Question: Having a problem with returning results from one particular table in a database.
I have two tables:
'''
a) repository_notes
b) repository_noteupdates (this one is giving the problem)
'''
Here is an image showing there are some data in both tables using a simple select * query using Navicat.

<URL>
However When I query repository_notes below:
'''
print_r($this->db->get('repository_notes')->result_array());
'''
It gives me the following result set:
'''
Array
(
[0] => Array
(
[note_id] => 1
[note_title] => This is my note
[note_content] => Lorem ipsum dolor sit amet, consectetur adipiscing elit. In laoreet lobortis lacus, ac iaculis risus tristique nec. Curabitur porta gravida est, non tincidunt nunc porta nec. Nunc diam metus, feugiat non lobortis
[note_userId] => 2302
[note_pageno] => 12
[note_deleted] => 0
[note_bookid] => 12
)
[1] => Array
(
[note_id] => 2
[note_title] => This is my note
[note_content] => Lorem ipsum dolor sit amet, consectetur adipiscing elit. In laoreet lobortis lacus, ac iaculis risus tristique nec. Curabitur porta gravida est, non tincidunt nunc porta nec. Nunc diam metus, feugiat non lobortis
[note_userId] => 2302
[note_pageno] => 12
[note_deleted] => 0
[note_bookid] => 12
)
'''
However when I run the query below:
print_r($this->db->get('repository_noteupdates')->result_array());
I get no results:
'''
Array
(
)
'''
Have any of you seen anything like this before and have a solution it would be appreciated.
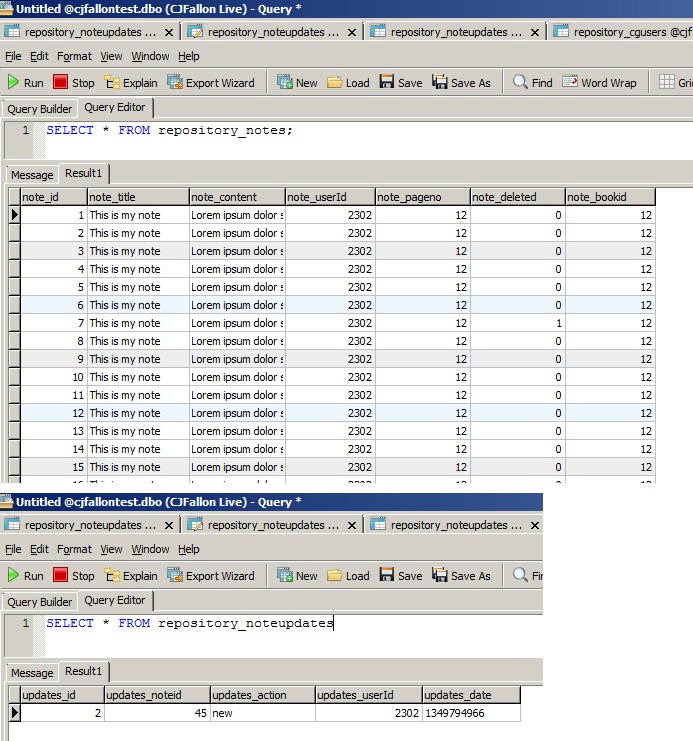
Answer: So I found the solution for this.
It seems that if i remove the name update from the table name, it seems to work. So i have called the table 'repository_noteupdata' instead of 'repository_noteupdates'
and it is now working.
Thanks guys for helping out. It is strange because I cannot find any documentation in codeigniter saying update is a reserved word for a table name.